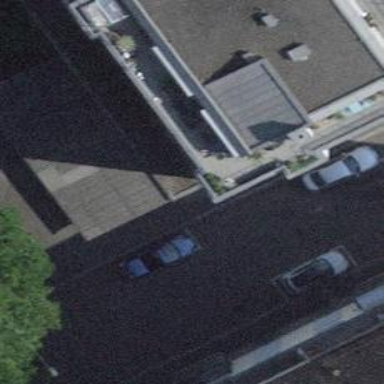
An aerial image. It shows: Flat roof building with gray-colored roof.